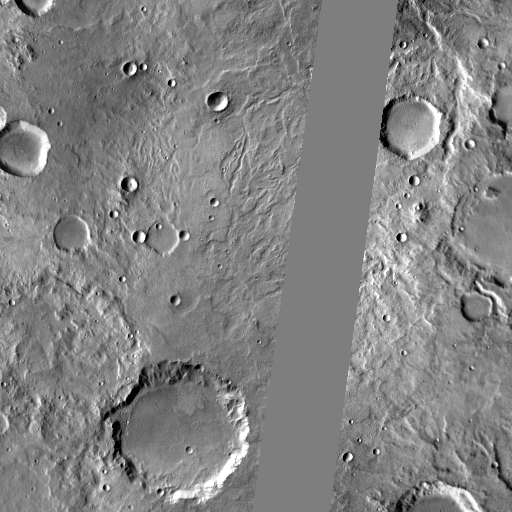
Crater classes present: Background, Other, Buried